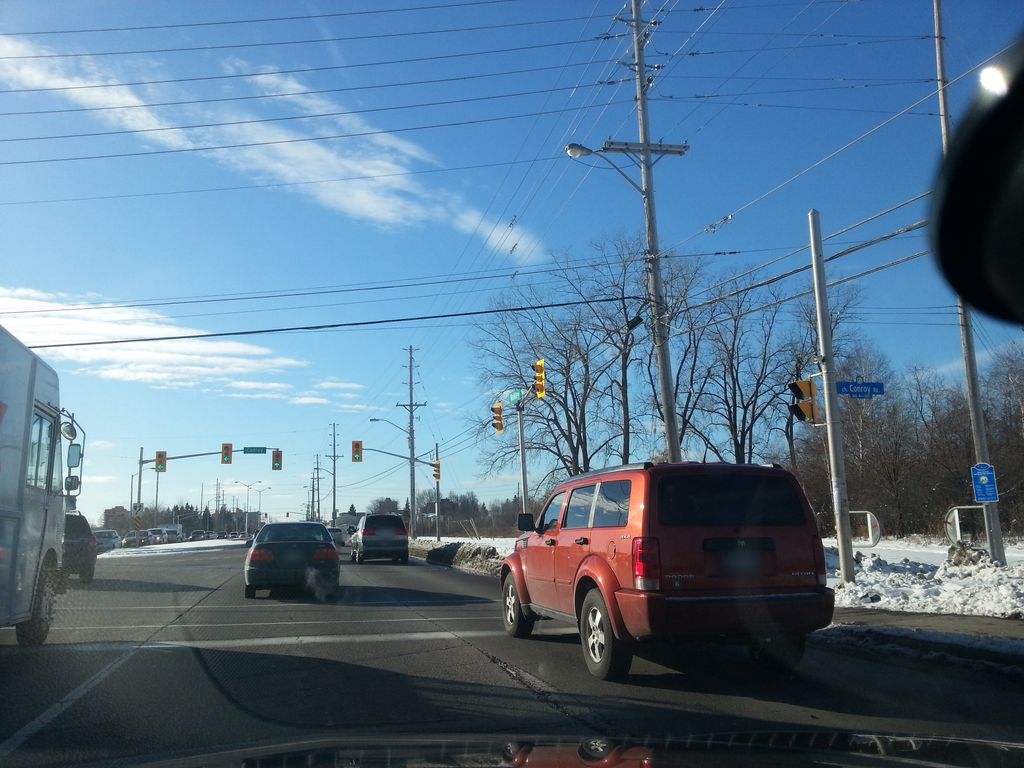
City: ottawa-gatineau